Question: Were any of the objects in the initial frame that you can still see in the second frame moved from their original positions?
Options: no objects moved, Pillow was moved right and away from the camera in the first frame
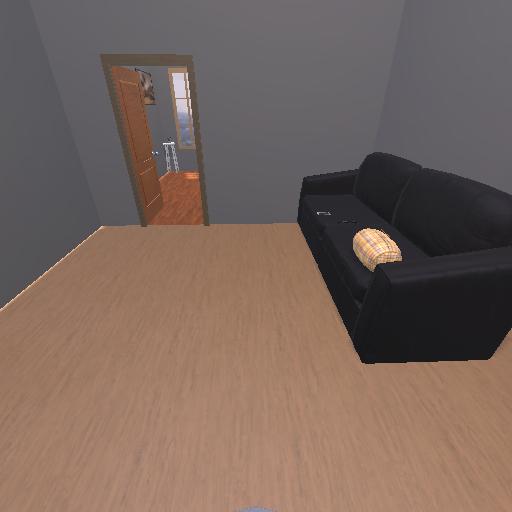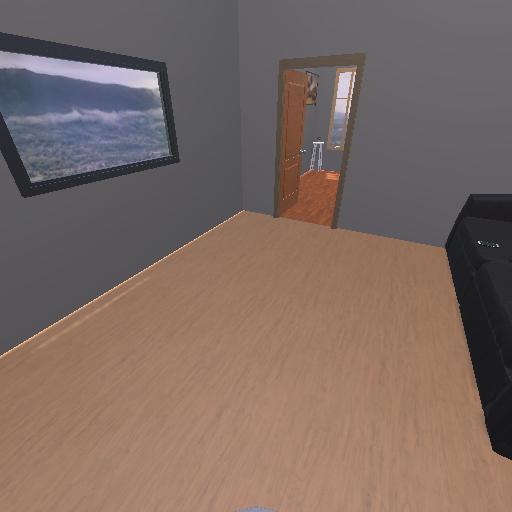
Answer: no objects moved